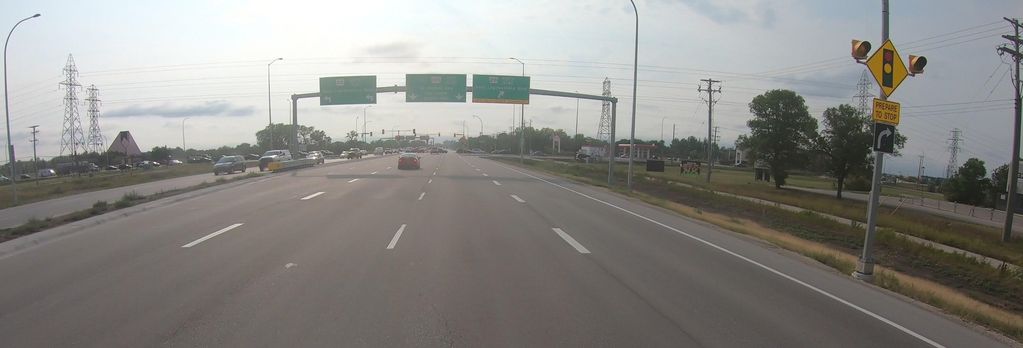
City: winnipeg